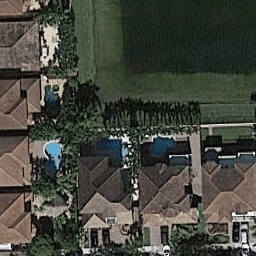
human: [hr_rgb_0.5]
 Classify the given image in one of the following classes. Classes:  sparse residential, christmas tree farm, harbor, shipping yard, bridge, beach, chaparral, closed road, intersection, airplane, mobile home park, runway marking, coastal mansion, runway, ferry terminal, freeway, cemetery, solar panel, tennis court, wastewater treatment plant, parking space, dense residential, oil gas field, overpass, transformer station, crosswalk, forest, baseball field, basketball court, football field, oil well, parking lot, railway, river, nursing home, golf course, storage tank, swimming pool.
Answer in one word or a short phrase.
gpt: coastal mansion